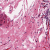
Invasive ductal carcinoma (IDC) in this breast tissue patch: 0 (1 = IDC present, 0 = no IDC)